Question: when am using <URL> in MapOptions-> Center when entering the lat and lng am getting an error The argument type 'LatLng' can't be assigned to the parameter type 'LatLng?'.
'''
class MapsView extends HookConsumerWidget {
MapsView({Key? key}) : super(key: key);
final MapController _mapController=MapController();
@override
Widget build(BuildContext context, WidgetRef ref) {
return FlutterMap(
options: MapOptions(
center: LatLng(51.509364, -0.128928),
zoom: 9.2,
),
layers: [
TileLayerOptions(
urlTemplate: "https://tile.openstreetmap.org/{z}/{x}/{y}.png",
userAgentPackageName: 'com.example.app',
),
],
nonRotatedChildren: [
AttributionWidget.defaultWidget(
source: 'OpenStreetMap contributors',
onSourceTapped: null,
),
],
);
}
}
'''

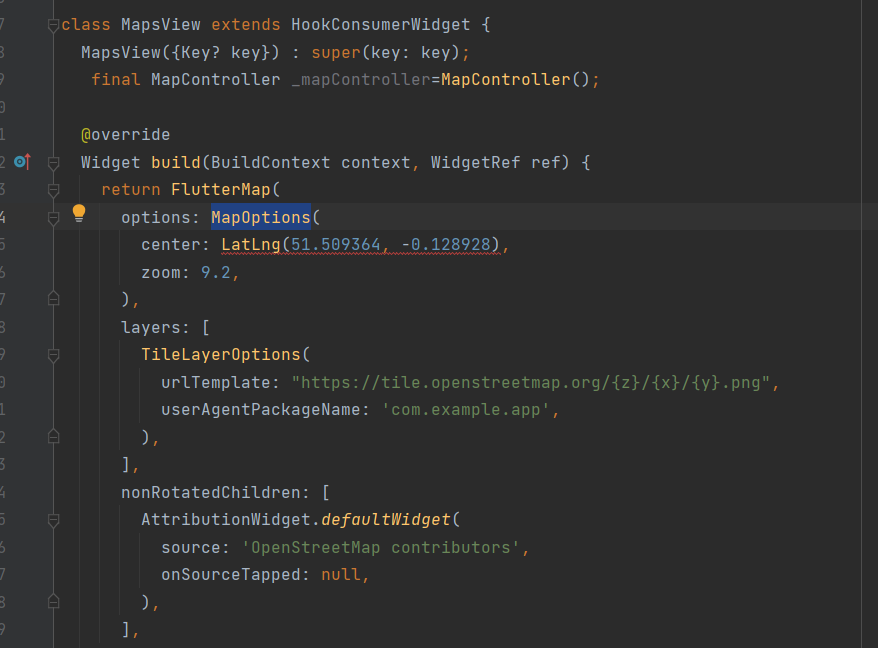
Answer: '''
import 'package:latlong2/latlong.dart';
import 'package:flutter_map/flutter_map.dart';
class MapsView extends HookConsumerWidget {
MapsView({Key? key}) : super(key: key);
final MapController _mapController=MapController();
@override
Widget build(BuildContext context, WidgetRef ref) {
return FlutterMap(
options: MapOptions(
center: LatLng(51.509364, -0.128928),
zoom: 9.2,
),
layers: [
TileLayerOptions(
urlTemplate: "https://tile.openstreetmap.org/{z}/{x}/{y}.png",
userAgentPackageName: 'com.example.app',
),
],
nonRotatedChildren: [
AttributionWidget.defaultWidget(
source: 'OpenStreetMap contributors',
onSourceTapped: null,
),
],
);
}
}
'''
that is not exported in the package so you have to import this manually to be able to assign values in it
<URL>